Question: I'm having a strange problem, I need to call a 'void' function called 'insertCommunication' contained in a class file named 'MBUser.m' from another class, named 'ProdottoViewController.m'. Since this function is not in 'ProdottoViewController' but in 'MBUser.m' I need to do those step to import the class properly, correct me if I'm wrong:
1. Import the .h file of MBUser in ProdottoViewController.m, like this: #import "ProdottoViewController.h"
#import "MBUser.h"
@interface ProdottoViewController () {
}
2. Create a @class of MBUser like so: @class MBUser;
/* This class declaration is placed between the #import(s) and the @Interface of ProdottoViewController.m*/
3. Create a @property of MBUser in ProdottoViewController.m @property (strong, nonatomic) MBUser *userClass;
4. alloc and init-alize MBUser, in this case I do this in the viewDidLoad function: - (void)viewDidLoad {
[super viewDidLoad];
_userClass = [[MBUser alloc] init];
}
This code works, compiles and Xcode gives me no error at all, but when I try to call the function it returns 'nil' [even the other objects inside MBUser] even if 'MBUser' is correctly allocated as you can see here:

Can you please help me?
MBUser.m's 'init' method
'''
- (id)init {
self = [super init];
if (self) {
dispatch_once(&onceToken, ^{
dictCache = [[NSMutableDictionary alloc] init];
});
logined = NO;
allowLogin = YES;
}
return self;
}
'''
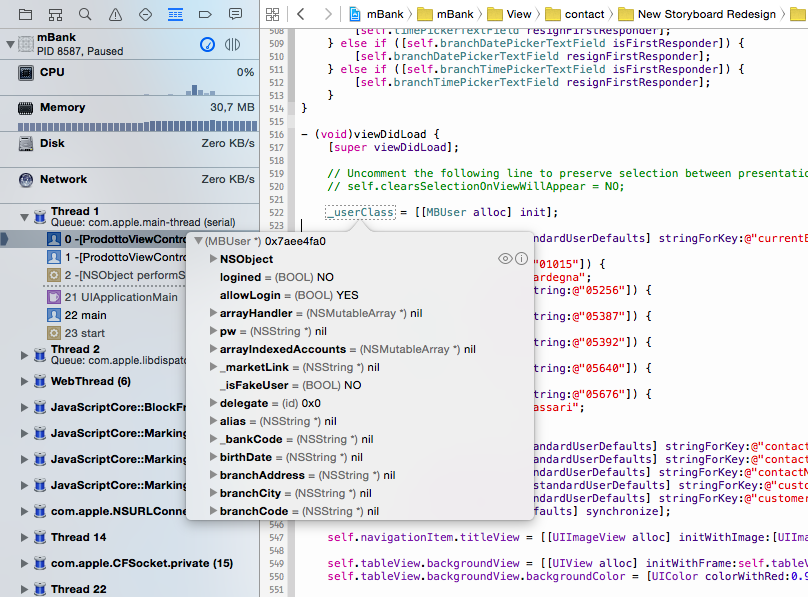
Answer: The solution was to 'alloc' and 'init'-alize the 'MBUser' class only when needed and not in the 'viewDidLoad' function. The steps I posted in the question was right, though. Thanks everyone.